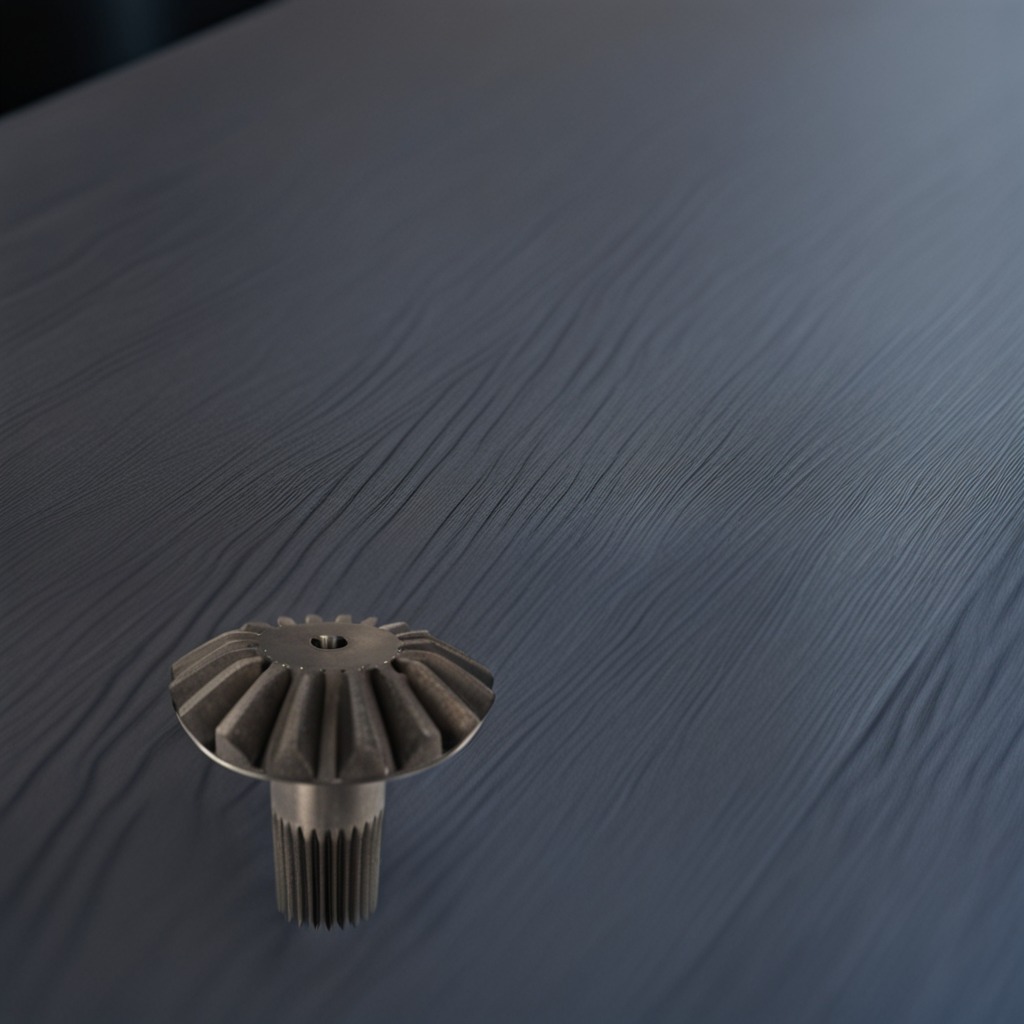
A steel gear with teeth is lying on the old table in the garage.